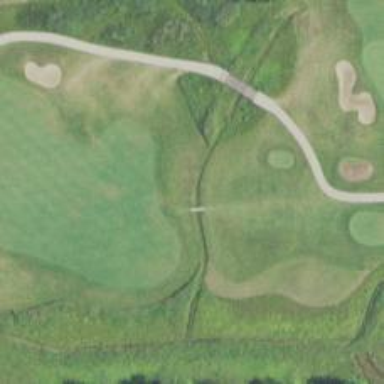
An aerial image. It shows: Path used for both walking and golf.